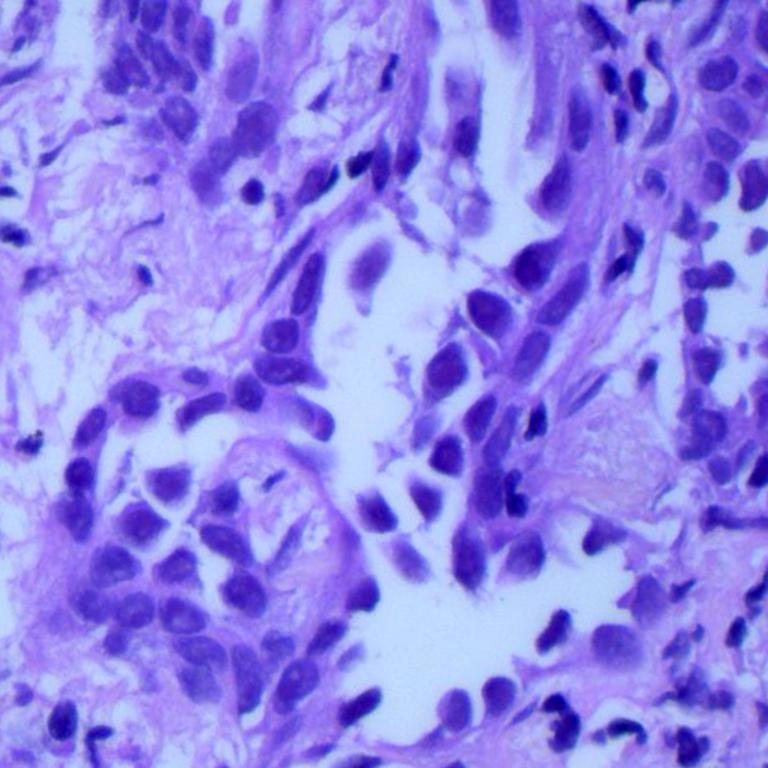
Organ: lung
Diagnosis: adenocarcinomas